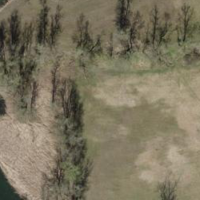
EUNIS habitat code: 52
Species observed at this site:
Acrocephalus palustris
Garrulus glandarius